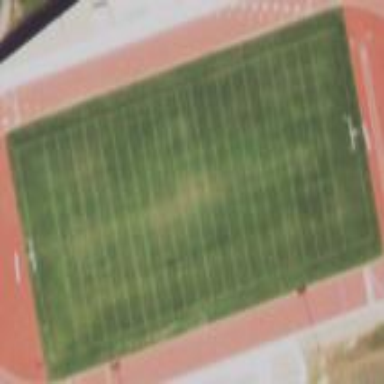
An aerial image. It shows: American football pitch.